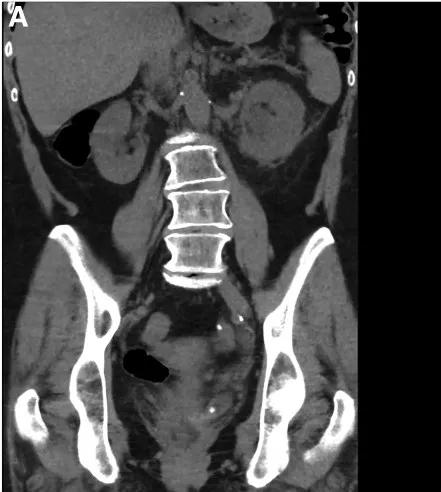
(A) Noncontrast CT abdomen, sagittal section illustrating a large stone at the vesicoureteral junction.
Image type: radiology (ct)